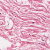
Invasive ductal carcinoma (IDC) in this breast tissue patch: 0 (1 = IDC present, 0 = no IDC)